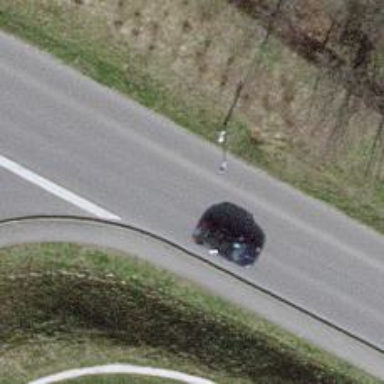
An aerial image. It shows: Speed display on the road.